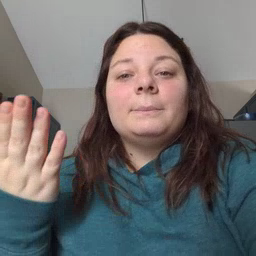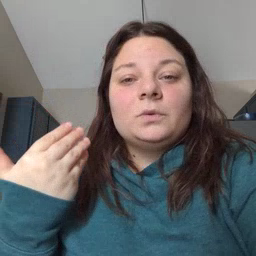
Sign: before